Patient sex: M
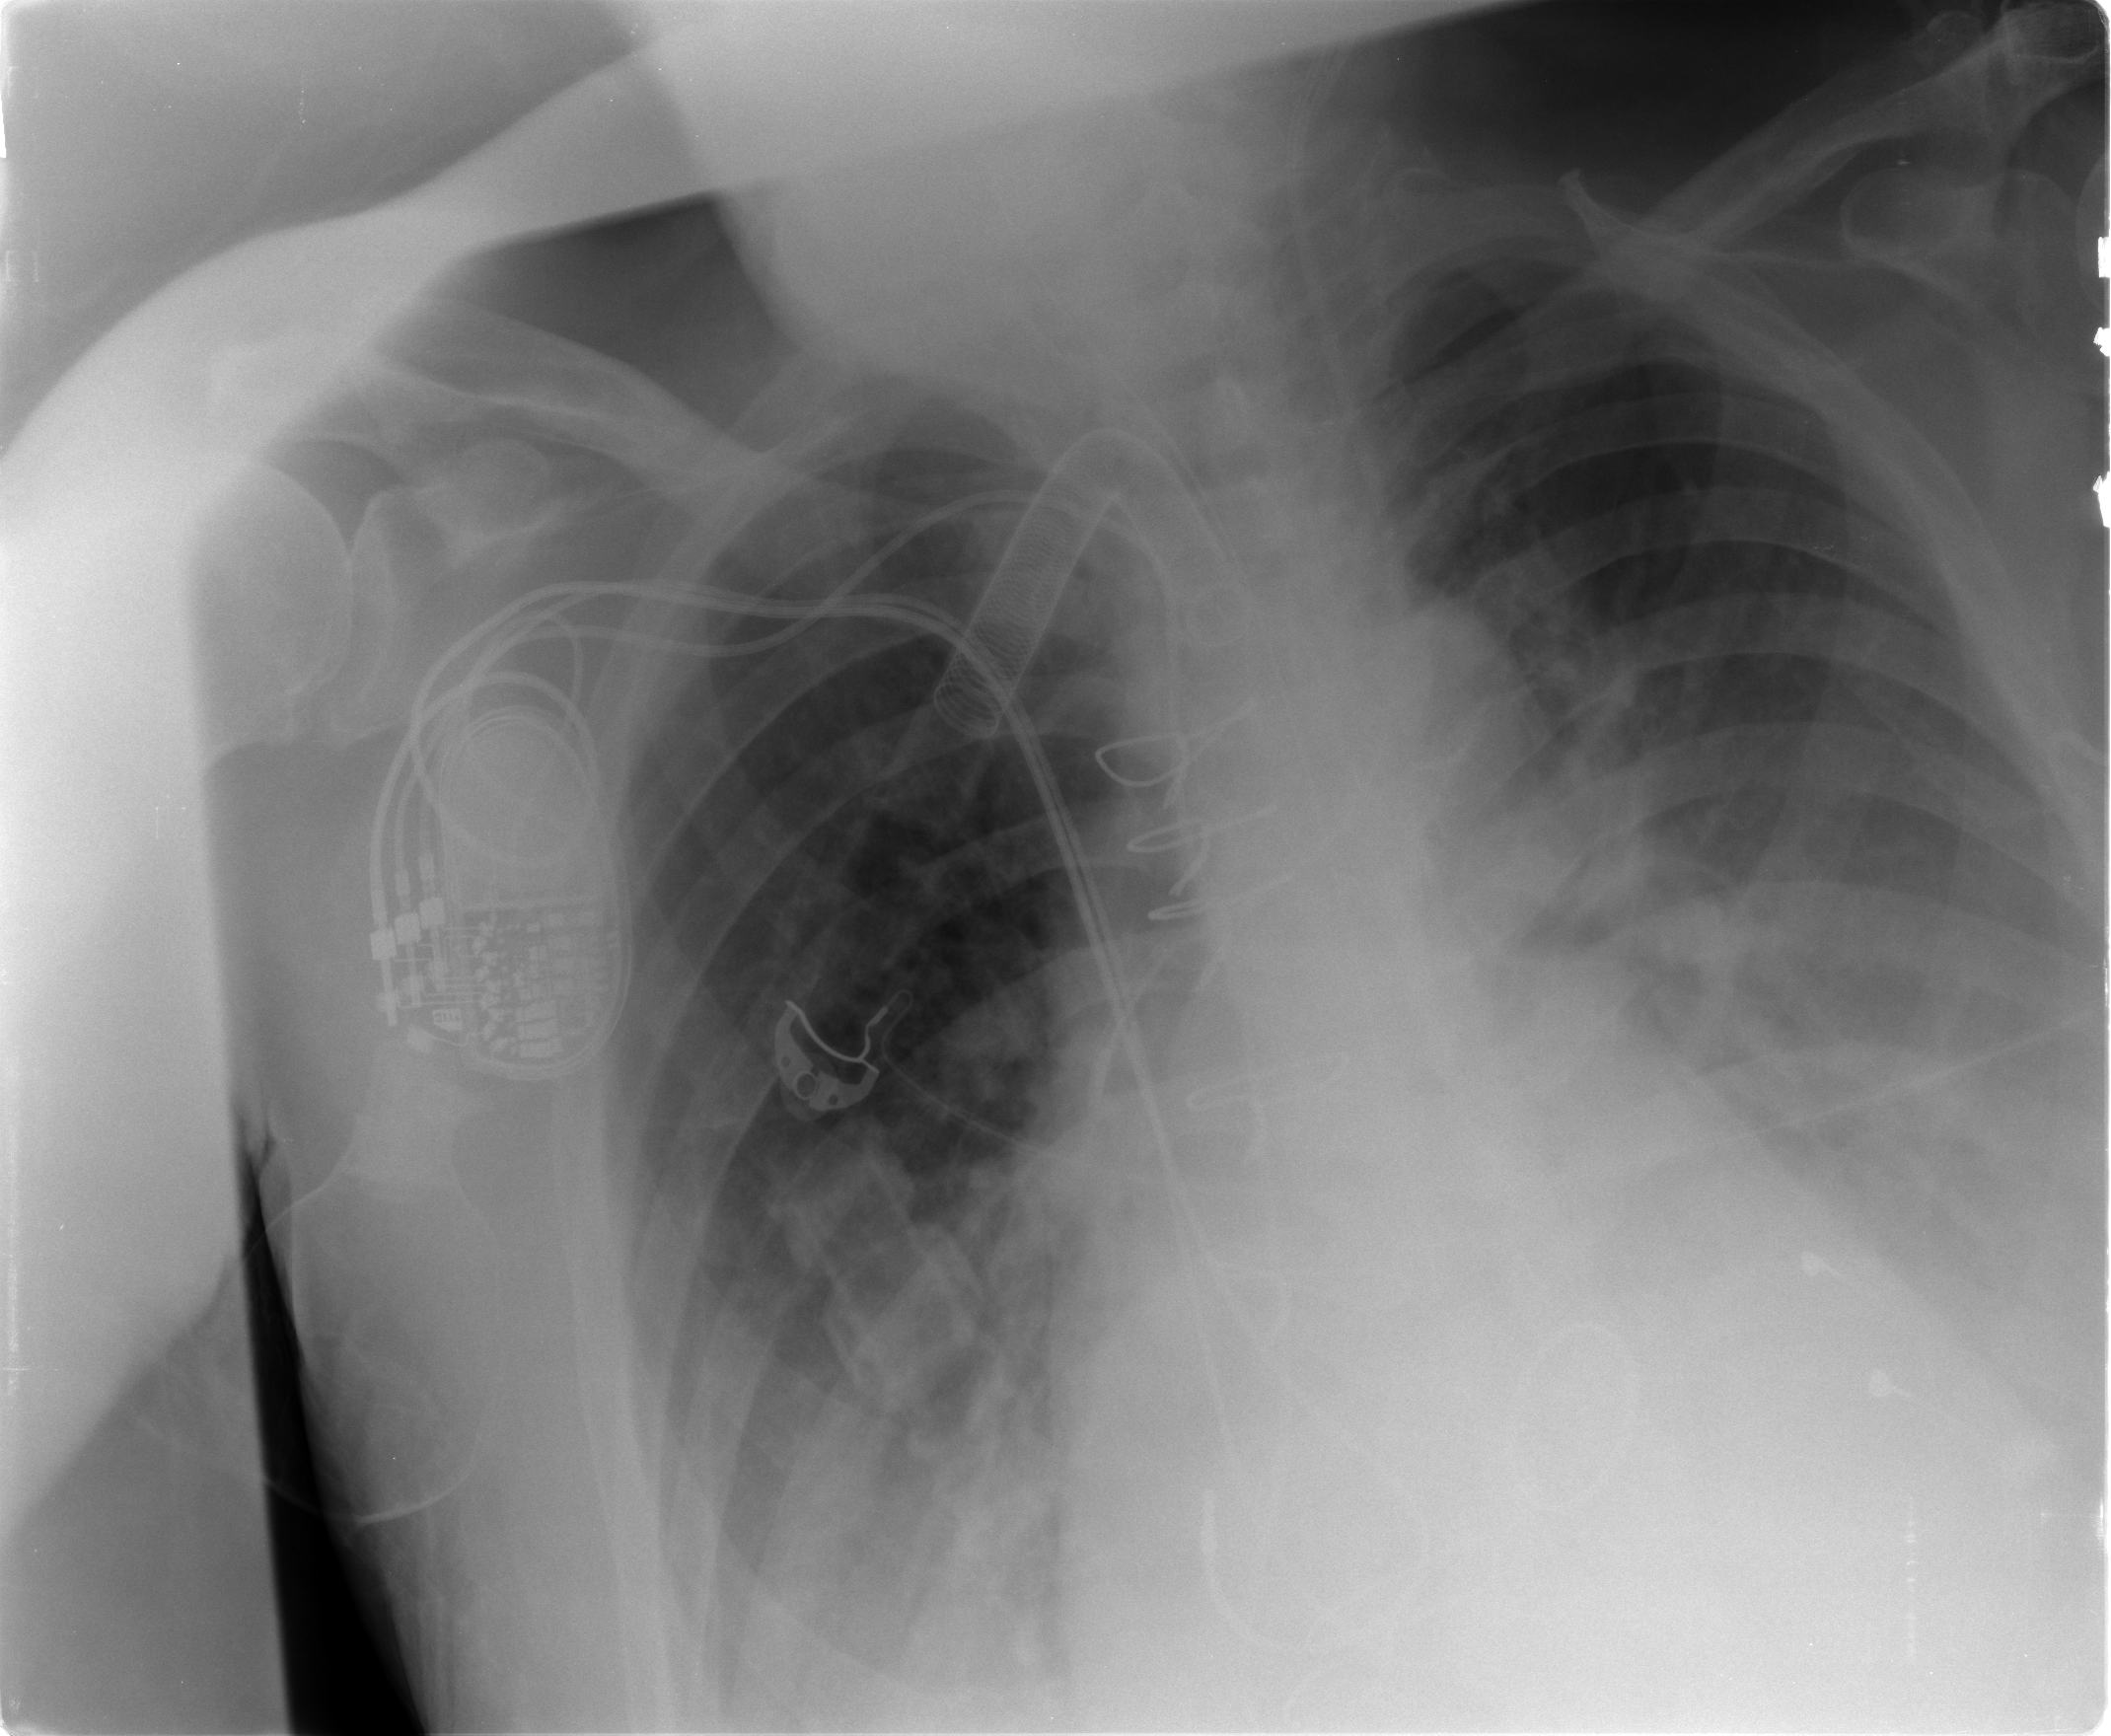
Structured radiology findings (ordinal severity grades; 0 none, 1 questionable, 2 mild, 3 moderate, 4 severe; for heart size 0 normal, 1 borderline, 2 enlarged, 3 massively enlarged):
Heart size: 2
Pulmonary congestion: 2
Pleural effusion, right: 3
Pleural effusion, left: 3
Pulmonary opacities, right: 1
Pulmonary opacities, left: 1
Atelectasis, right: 2
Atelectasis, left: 2